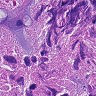
Metastatic tissue present: yes